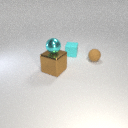
small cyan rubber cube to the right of large brown metal cube